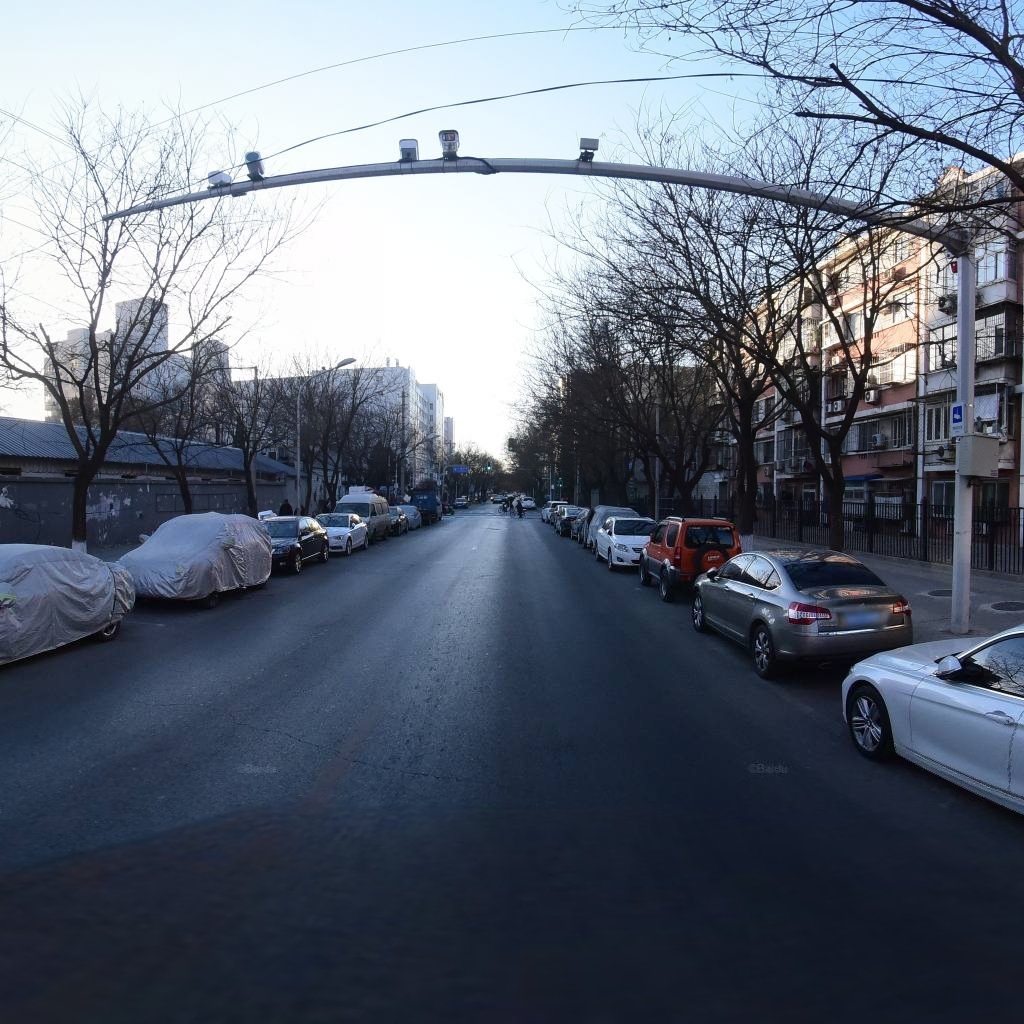
Region: Dongcheng
Road damage annotations: manhole cover, transverse crack, manhole cover